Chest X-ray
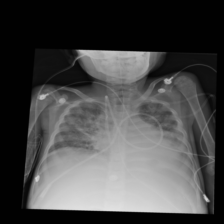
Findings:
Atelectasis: positive
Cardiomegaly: negative
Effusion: negative
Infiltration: negative
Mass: negative
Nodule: negative
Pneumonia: negative
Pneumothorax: negative
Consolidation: positive
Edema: negative
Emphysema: negative
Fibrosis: negative
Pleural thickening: negative
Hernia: negative